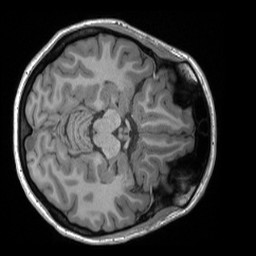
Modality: T1w
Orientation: axial
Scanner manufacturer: siemens
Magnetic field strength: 3 T
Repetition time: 2.4 s
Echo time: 0.00224 s